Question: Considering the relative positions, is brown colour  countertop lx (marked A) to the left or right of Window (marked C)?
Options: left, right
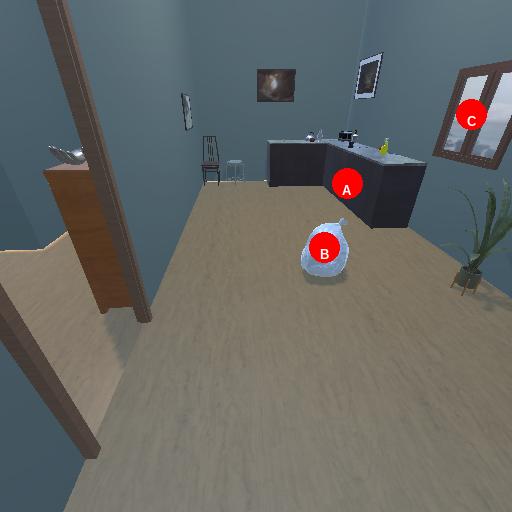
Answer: left